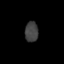
Tissue: skin
Cell type: Epithelial cells
Senescence score: 0.2673
Nuclear area (px): 267
Mean DAPI intensity: 64.596